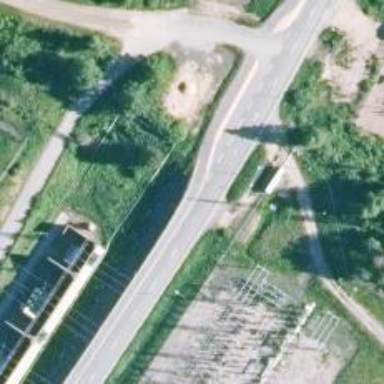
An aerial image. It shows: Asphalt cycleway.